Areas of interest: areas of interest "Logistics and Express Delivery"
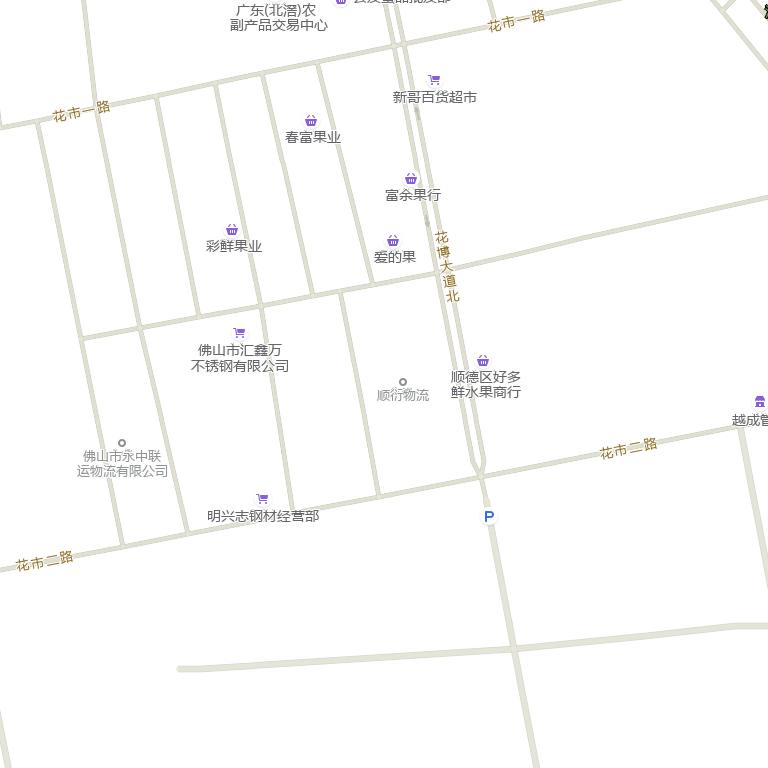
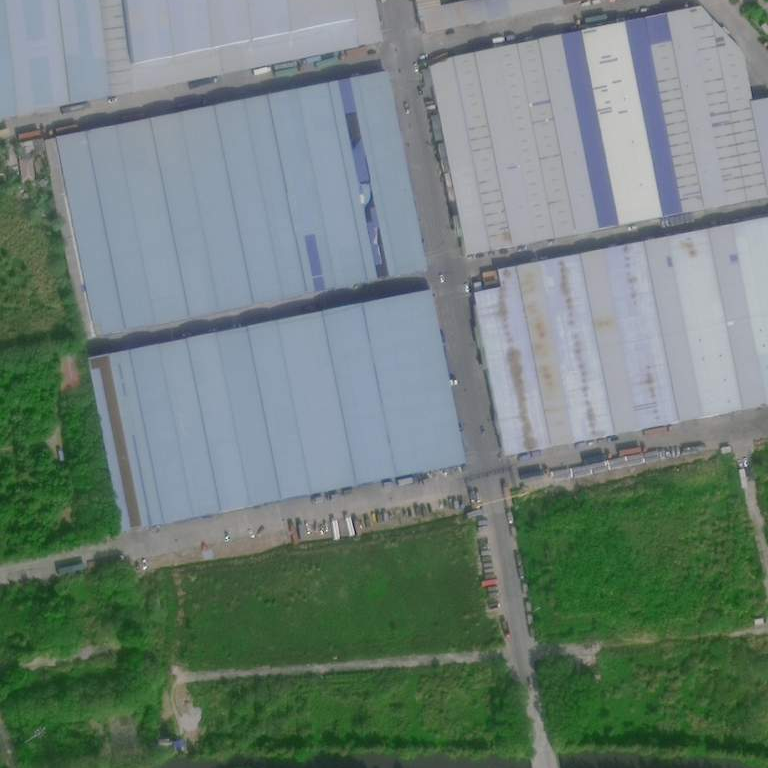